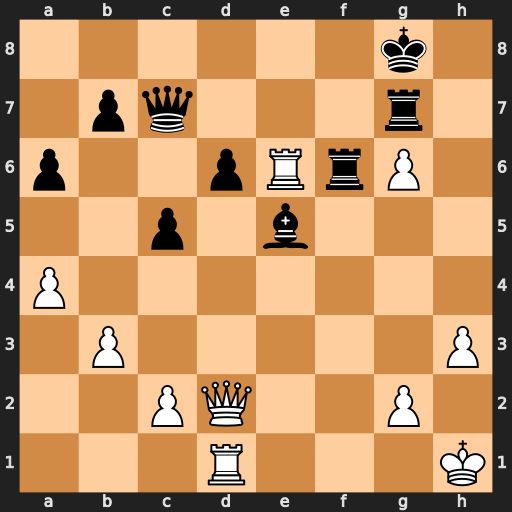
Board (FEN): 6k1/1pq3r1/p2pRrP1/2p1b3/P7/1P5P/2PQ2P1/3R3K
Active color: w
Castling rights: -
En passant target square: -
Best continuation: Re8+ Rf8 Qd5+